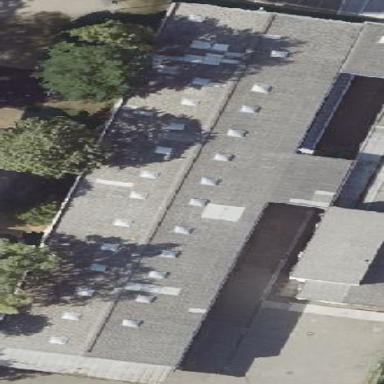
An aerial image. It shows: Building with gabled roof.